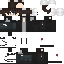
A male human skin with dark skin, wearing brown long hair dressed in a blue hoodie and black pants, featuring a closed mouth.